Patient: sex M, age 57
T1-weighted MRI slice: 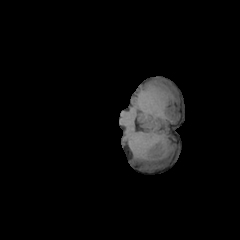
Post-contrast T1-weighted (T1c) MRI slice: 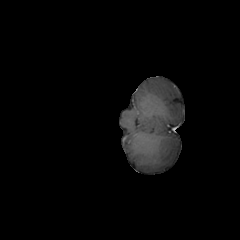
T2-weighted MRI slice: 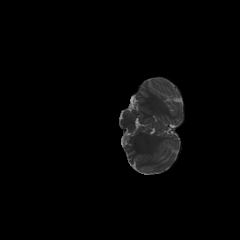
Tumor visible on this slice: no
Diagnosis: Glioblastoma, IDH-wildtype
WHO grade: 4